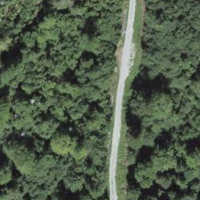
EUNIS habitat code: 45
Species observed at this site:
Carduus defloratus